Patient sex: F
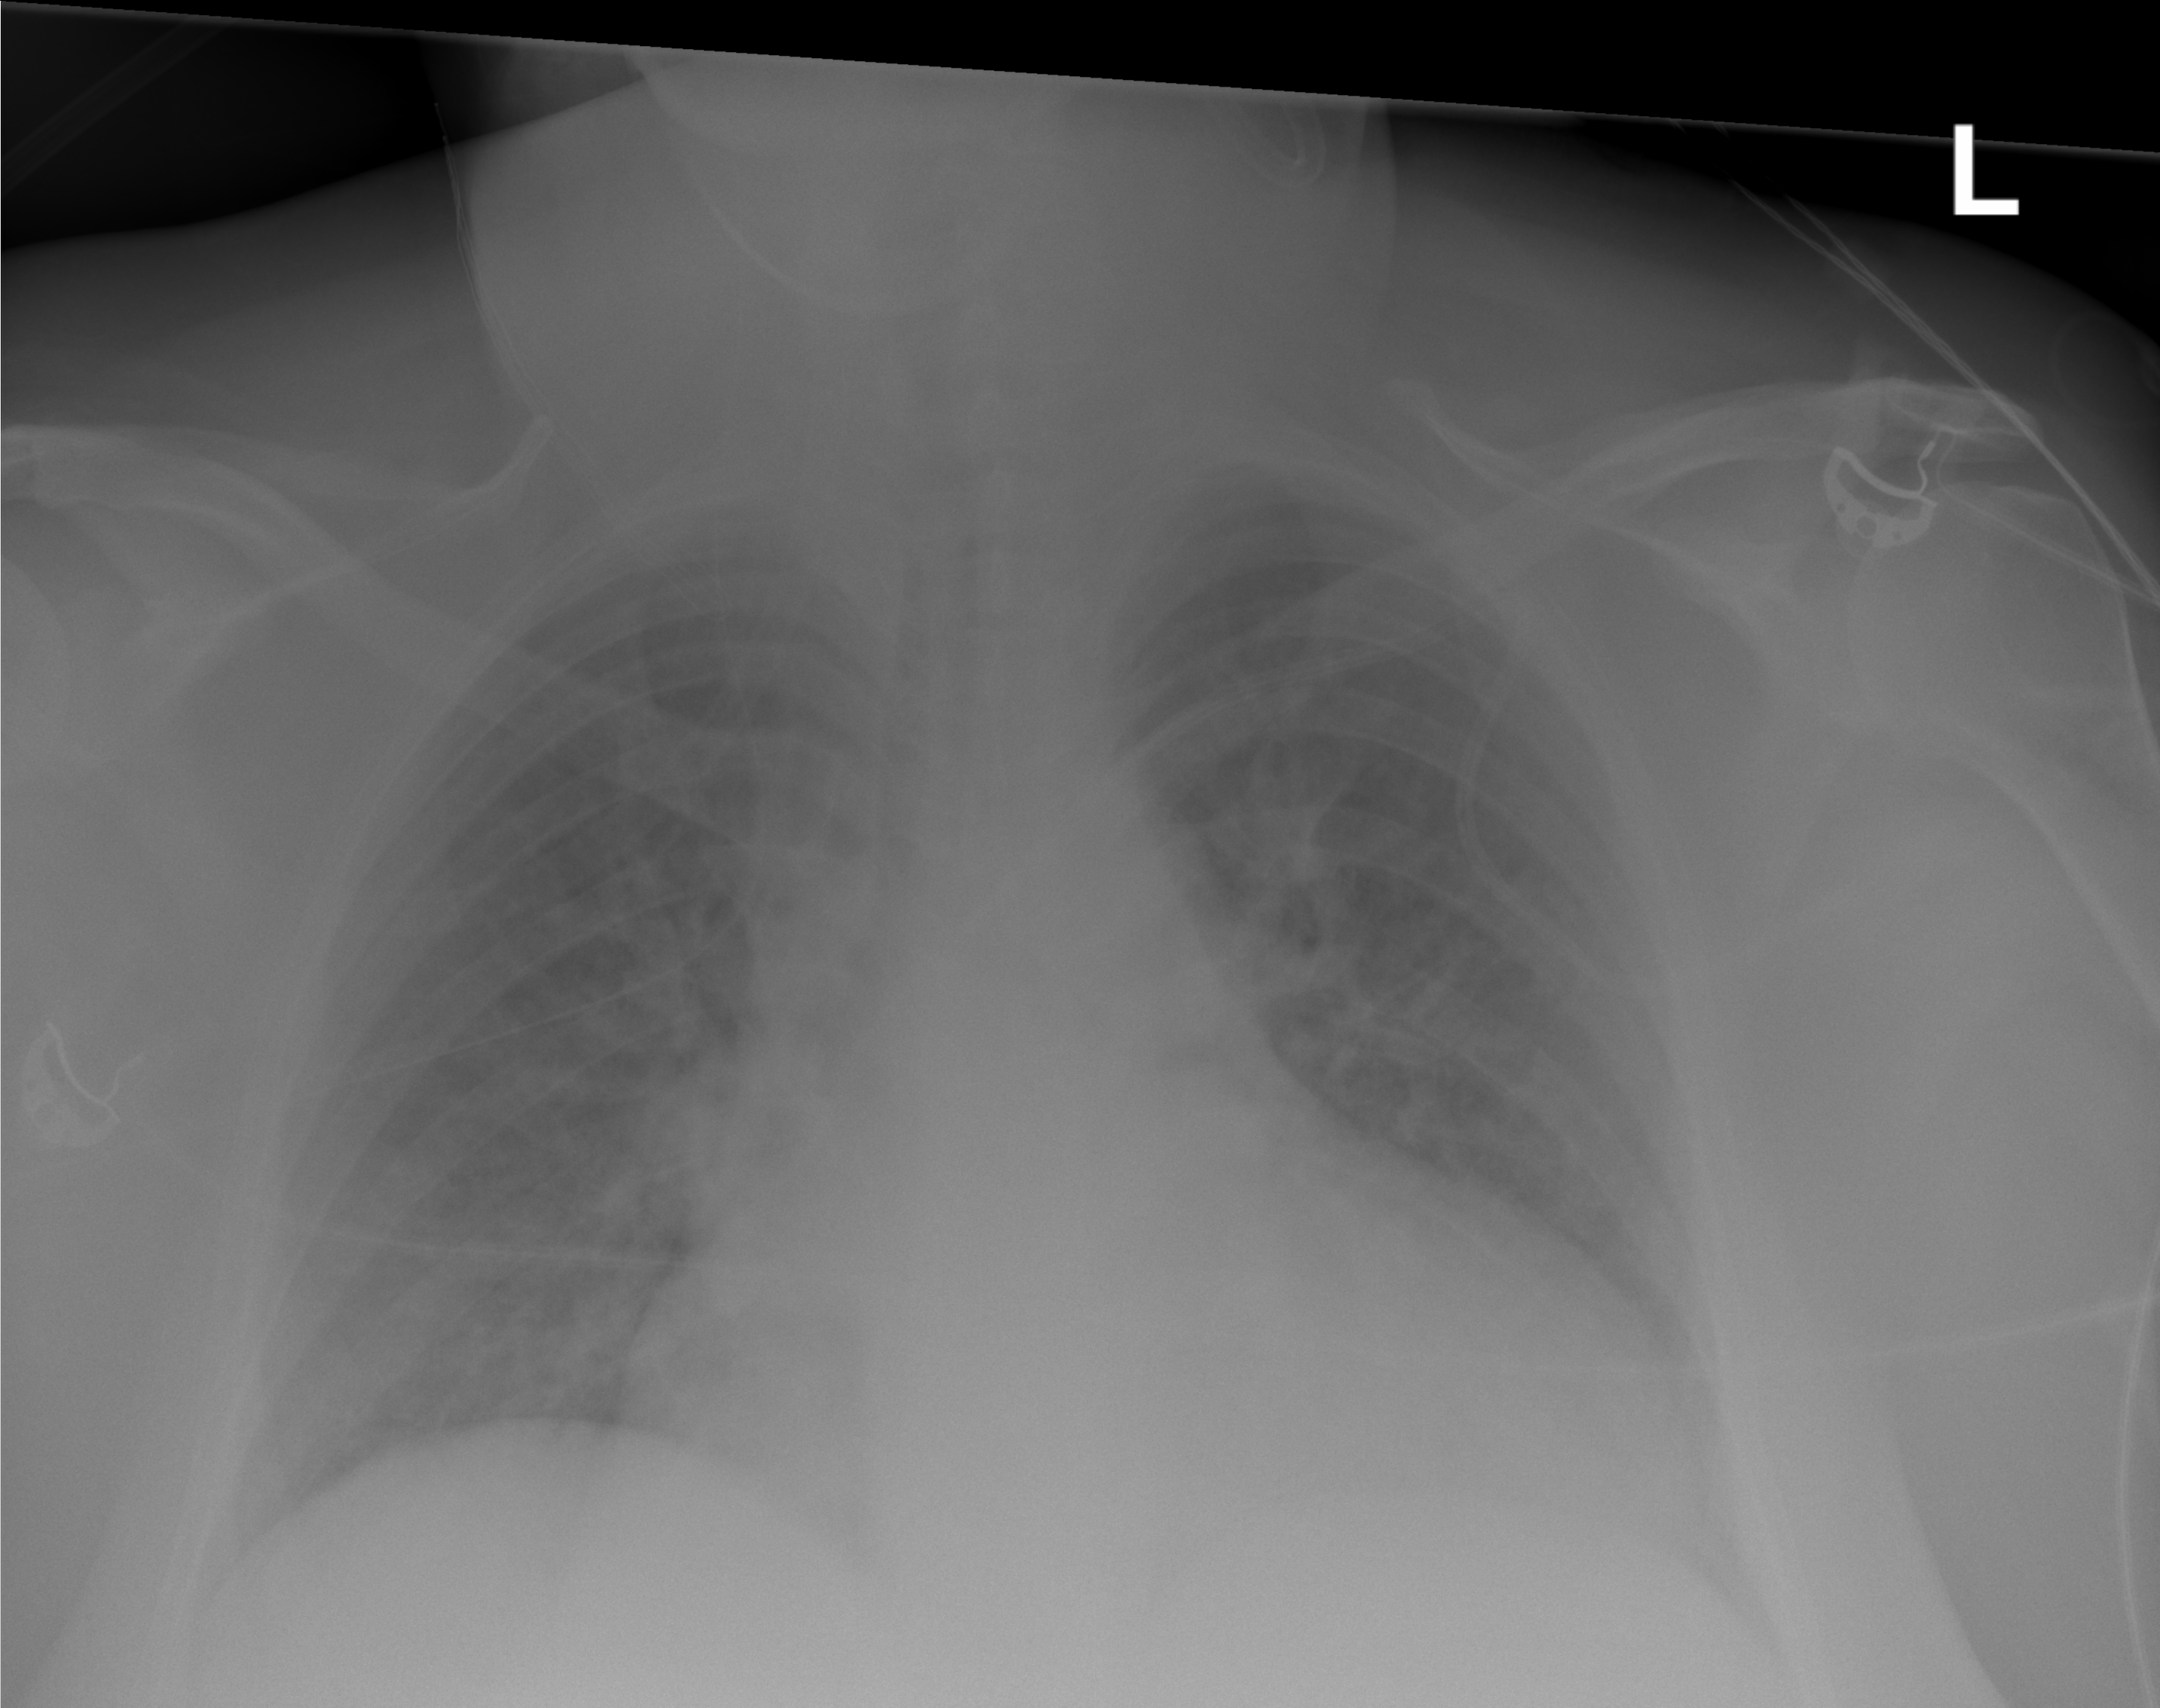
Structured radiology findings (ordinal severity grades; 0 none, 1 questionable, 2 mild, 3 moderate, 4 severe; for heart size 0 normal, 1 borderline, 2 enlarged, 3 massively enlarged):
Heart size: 2
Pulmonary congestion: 2
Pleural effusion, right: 0
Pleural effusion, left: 0
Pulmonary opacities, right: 1
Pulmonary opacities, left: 1
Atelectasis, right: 0
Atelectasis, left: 0